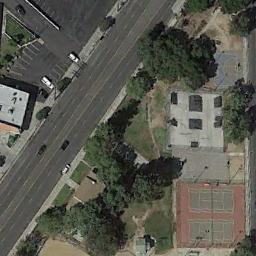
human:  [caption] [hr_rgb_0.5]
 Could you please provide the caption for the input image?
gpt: There are four tennis courts on the vacant lot .

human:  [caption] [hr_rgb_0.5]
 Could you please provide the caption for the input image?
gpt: There are many cars on the road beside the tennis courts .

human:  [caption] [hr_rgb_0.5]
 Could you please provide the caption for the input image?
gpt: There is a road distance between the tennis court and the parking lot on the lawn and many trees nearby .

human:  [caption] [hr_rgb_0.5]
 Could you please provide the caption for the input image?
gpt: The tennis court is on the grass next to some trees and roads .

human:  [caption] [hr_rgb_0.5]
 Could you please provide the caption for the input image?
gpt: There are some green trees beside the tennis court .